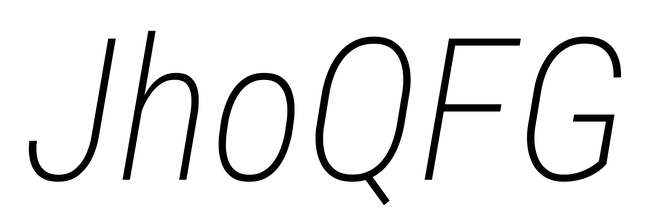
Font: Roboto-Italic_Condensed_ExtraLight_Italic